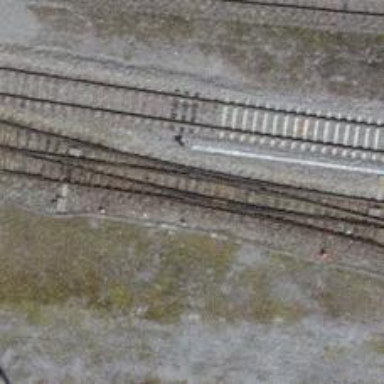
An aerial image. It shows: Railway switch.